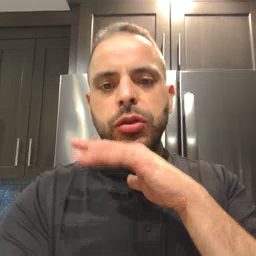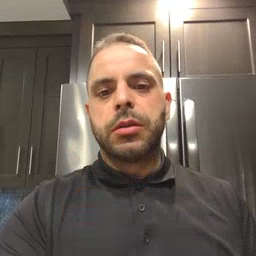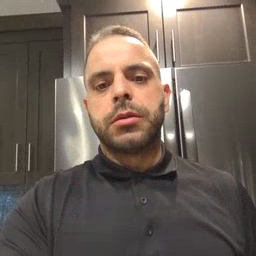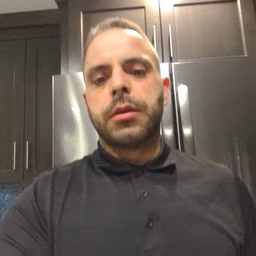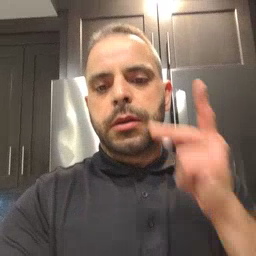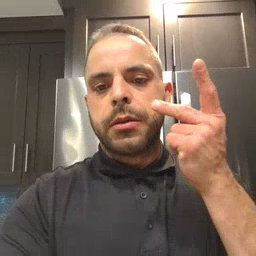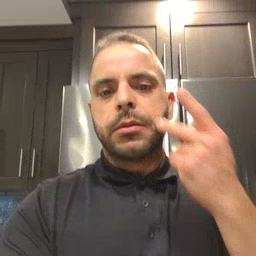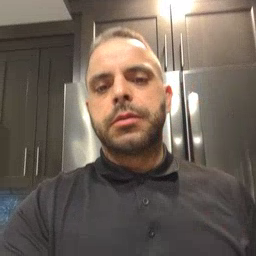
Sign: kitty